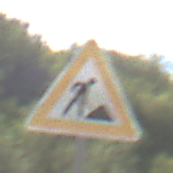
Verkehrszeichen: Arbeitsstelle
Umgebung: Outdoor, Nature
Tageszeit: Midday
Wetter: PartlyCloudy
Licht: Natural
Jahreszeit: NotSpecified
Kontrast: HighContrast